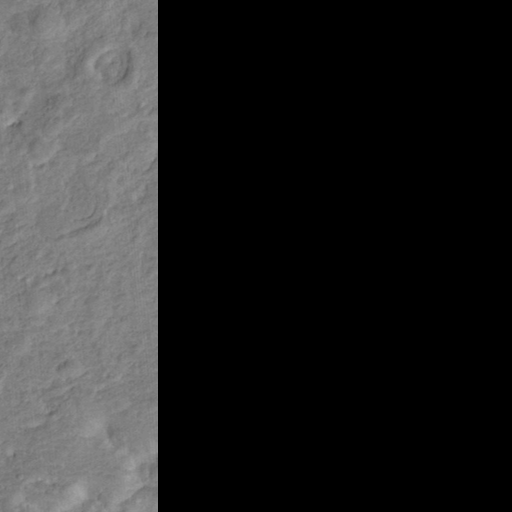
Objects detected: cone